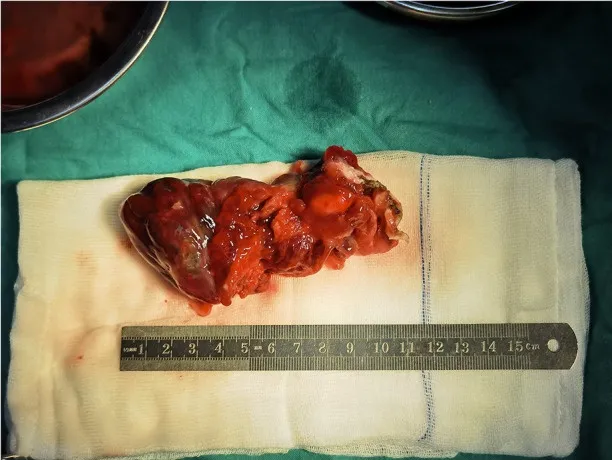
The patient underwent a resection of the mass (measuring 110 x 51 x 43 mm).
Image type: medical_photograph (other_medical_photograph)